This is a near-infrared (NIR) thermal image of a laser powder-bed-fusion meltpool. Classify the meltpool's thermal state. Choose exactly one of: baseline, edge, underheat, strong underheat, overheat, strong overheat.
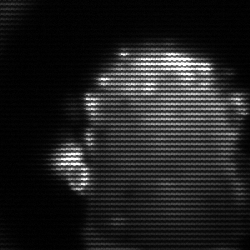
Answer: baseline